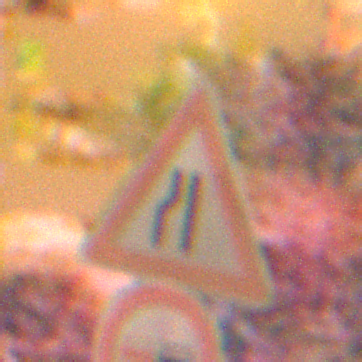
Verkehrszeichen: EinseitigVerengteFahrbahnLinks
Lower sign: Ueberholverbot
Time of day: Night
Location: Outdoor (Nature)
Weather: Clear
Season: NotSpecified
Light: Natural